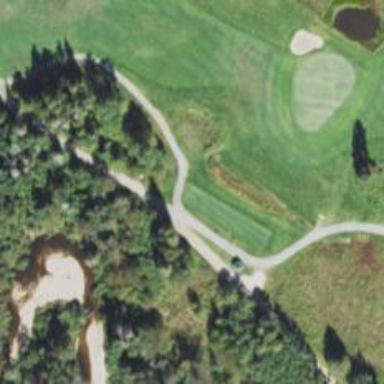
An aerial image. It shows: Grass area designated as golf tee.